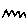
Label: zigzag